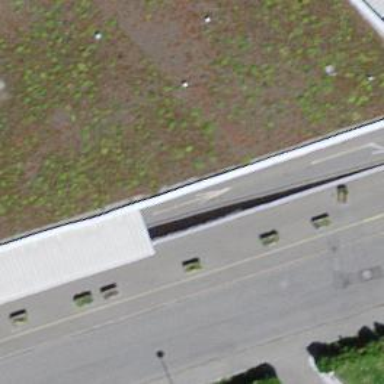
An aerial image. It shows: Parking entrance.